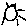
Label: sun